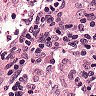
Metastatic tissue present: no